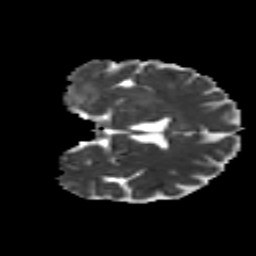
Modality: MD
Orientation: coronal
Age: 30
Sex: female
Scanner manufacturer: siemens
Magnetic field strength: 3 T
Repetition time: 8.6 s
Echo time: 0.095 s